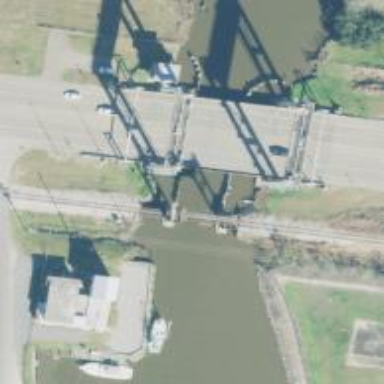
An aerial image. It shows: Primary highway passing over lift bridge.